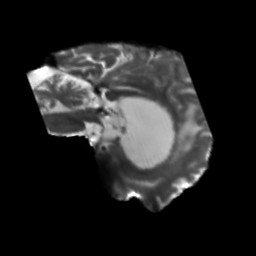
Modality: T2w
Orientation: sagittal
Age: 43
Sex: male
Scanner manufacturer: siemens
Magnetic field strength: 3 T
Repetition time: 5.47 s
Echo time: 0.0854 s